Question: I need to do simple task :
show 2 datepickers :
one - by 'month and year' , seocond - 'regular'.
i succed to find the css style which hides the calendar part and show only the month and year :
'''
<style type="text/css">
.ui-datepicker-calendar { display: none; }
</style>
'''
but i cant find away telling : this 'datepicker' instance self-apply this css ,and the other should .
how can fix my <URL> to apply the css to 1 control ?

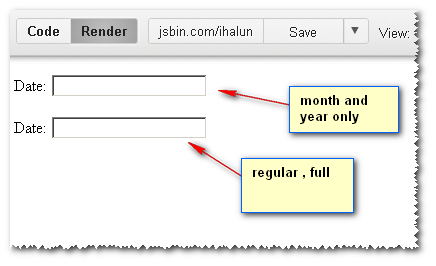
Answer: Either add a second class explicitly to the date picker that has 'display: none' as its only attribute, or explicitly set the 'style' of the restricted date picker, e.g.:
'''
$('.ui-datepicker-calendar').first().css('display', 'none');
'''
that doesn't work - the two date pickers share the same elements so you can't tell them apart like that.
The best I've been able to do so far is to add this:
'''
$('#datepicker').click(function() {
$('.ui-datepicker-calendar').hide();
});
'''
Which hide the calendar, but does unfortunately make it appear very briefly before it disappears.
Solved! :)
The trick is to apply your global CSS to every date picker so that they're , but then explicitly the calendar fields for the other one whenever it's triggered:
'''
$('#datepicker2').click(function() {
$('.ui-datepicker-calendar').show();
});
'''
This is much more visually appealing than having the calendar appear for a fraction of a second and then disappear again.
NB: you may have to register this handler for any other UI events that will cause the date picker to appear - '.click()' on its own may be insufficient.
Working demo at <URL>